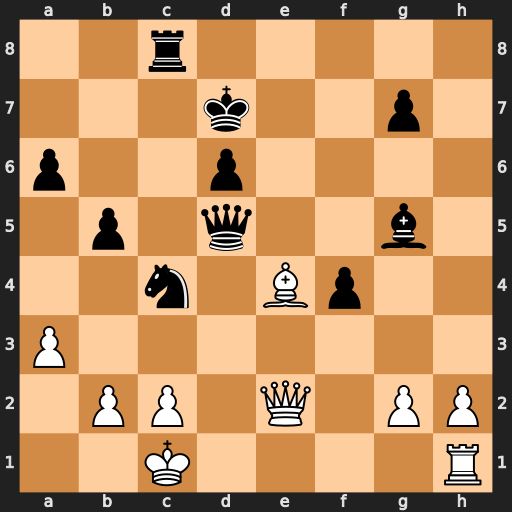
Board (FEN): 2r5/3k2p1/p2p4/1p1q2b1/2n1Bp2/P7/1PP1Q1PP/2K4R
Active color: w
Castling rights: -
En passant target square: -
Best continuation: Qg4+ Qe6 Bf5 Rc5 Bxe6+